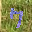
Label: 7